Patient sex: M
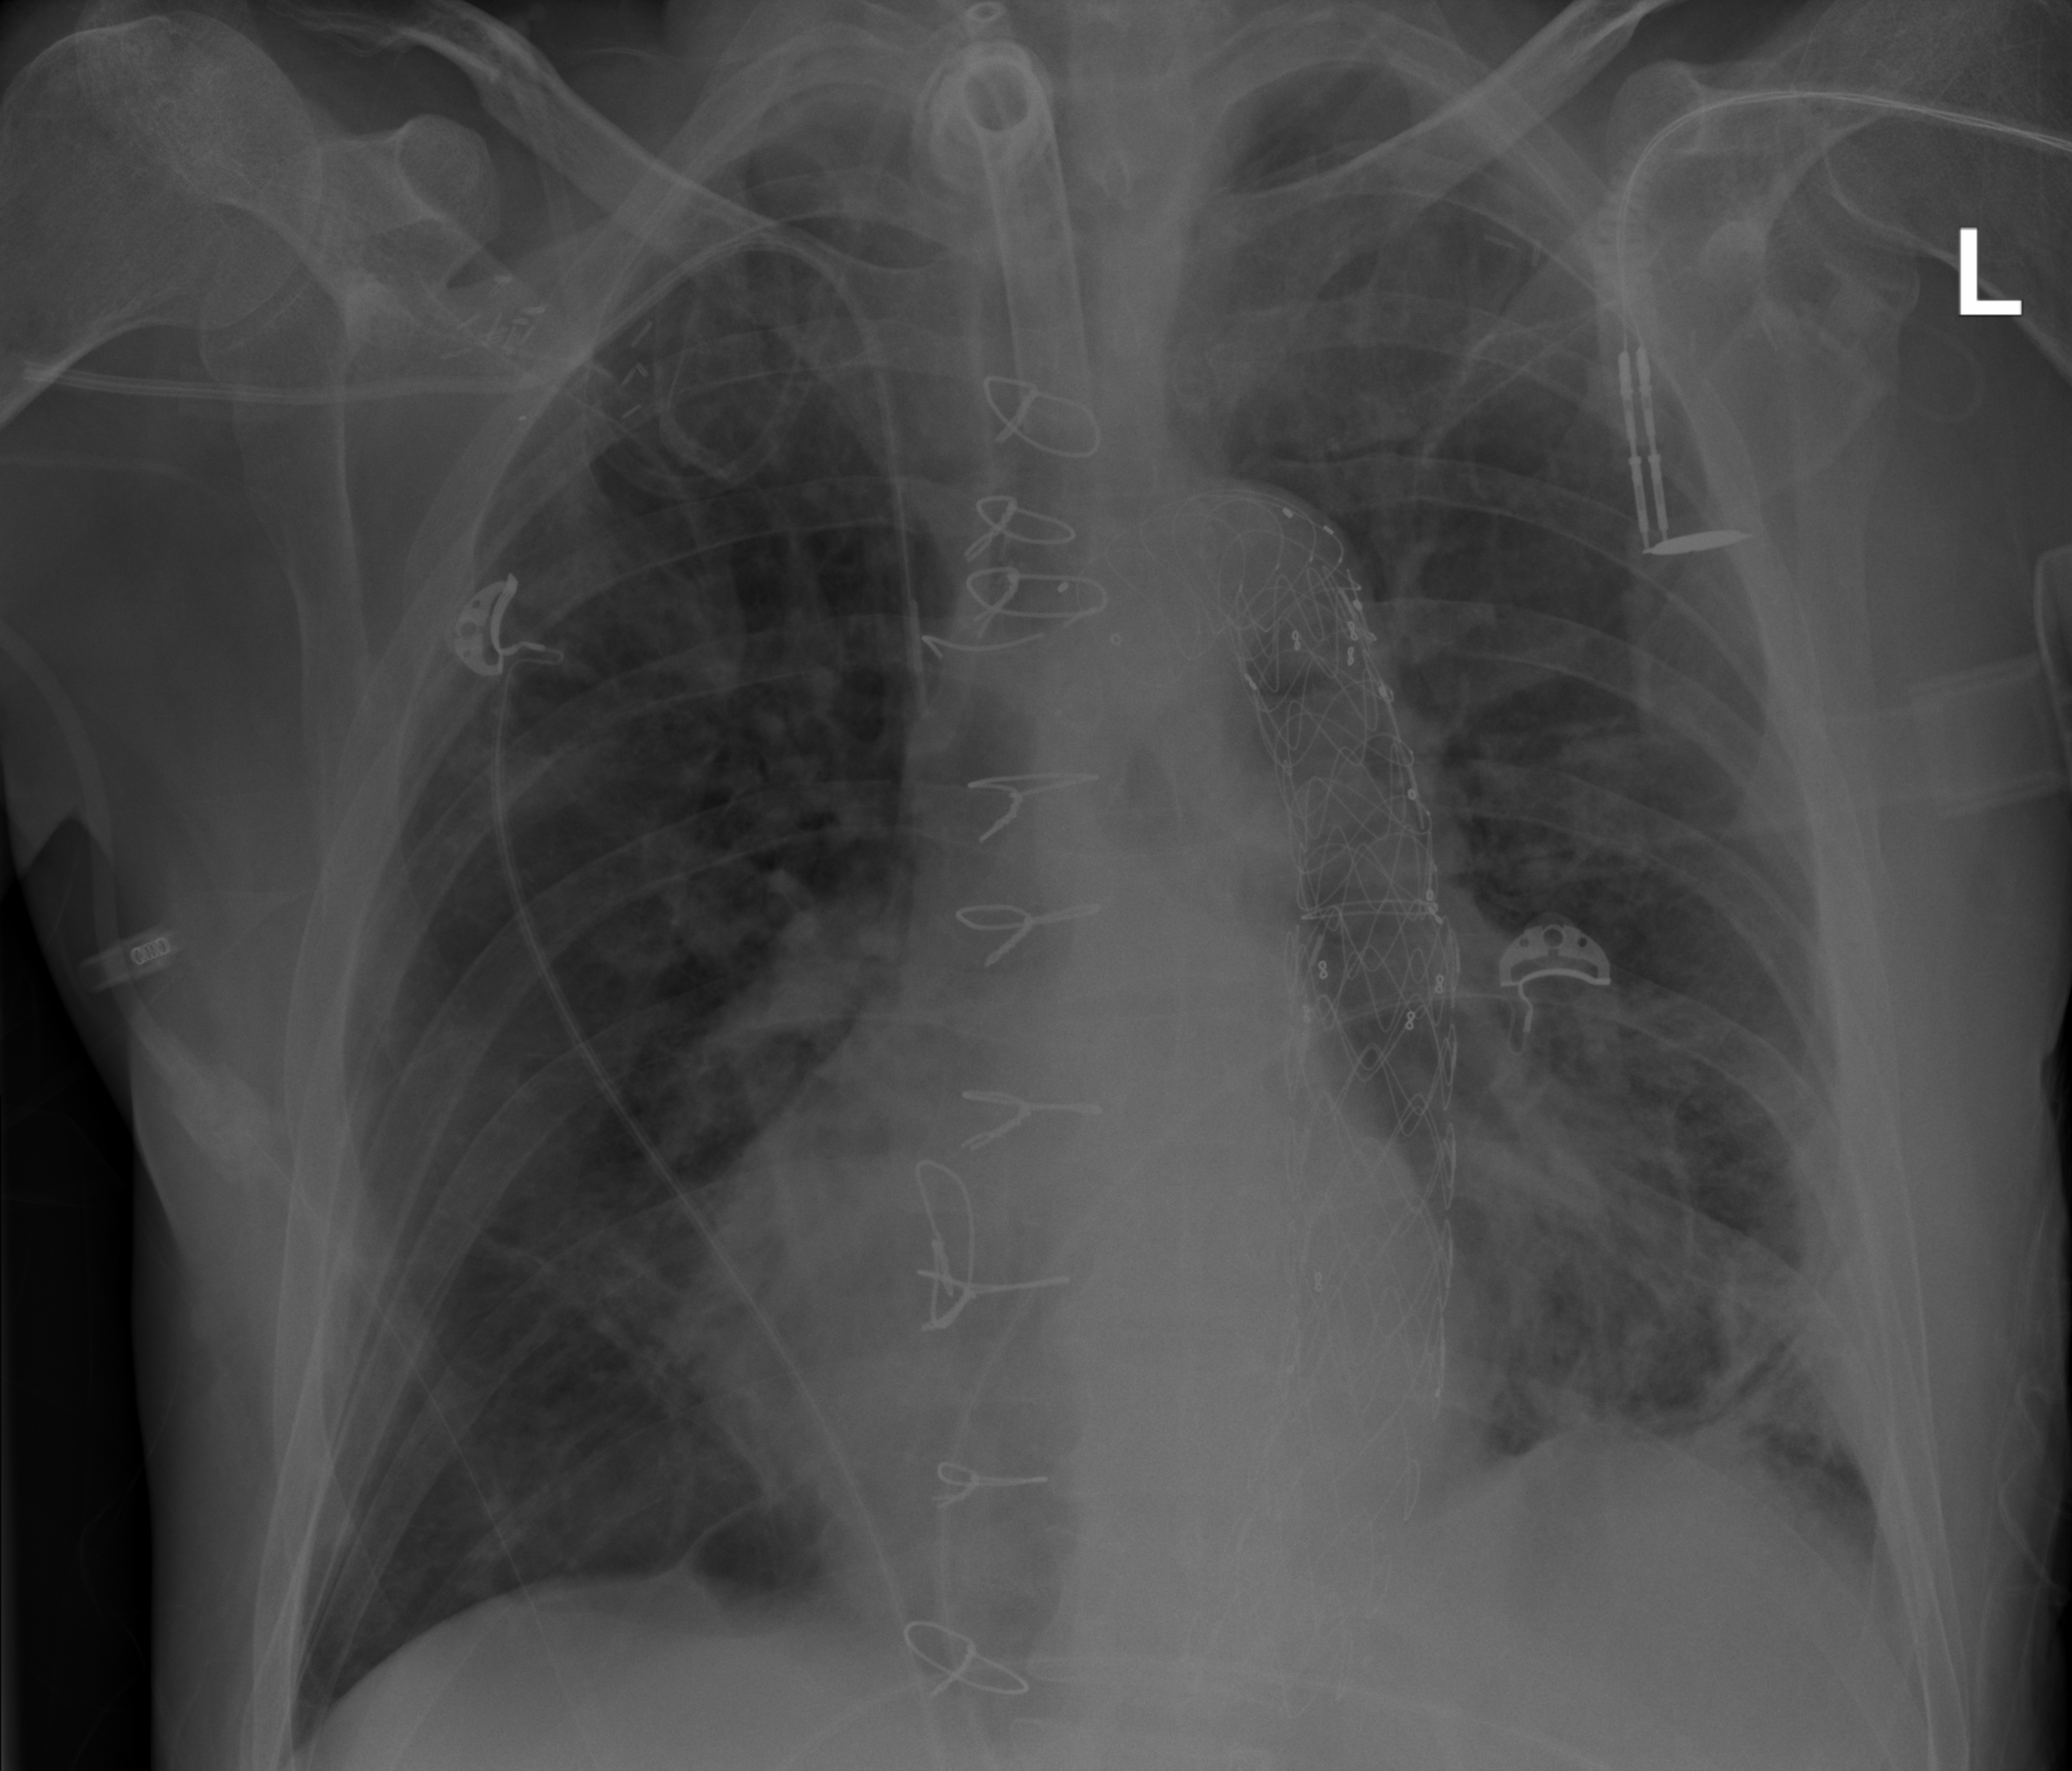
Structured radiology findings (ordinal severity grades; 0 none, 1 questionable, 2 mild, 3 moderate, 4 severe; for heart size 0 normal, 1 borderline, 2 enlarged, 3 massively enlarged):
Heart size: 0
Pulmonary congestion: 2
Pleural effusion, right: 0
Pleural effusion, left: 2
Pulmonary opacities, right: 2
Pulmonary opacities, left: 2
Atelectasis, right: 2
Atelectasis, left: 2